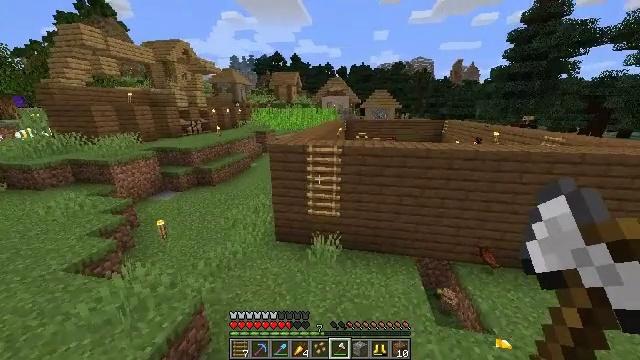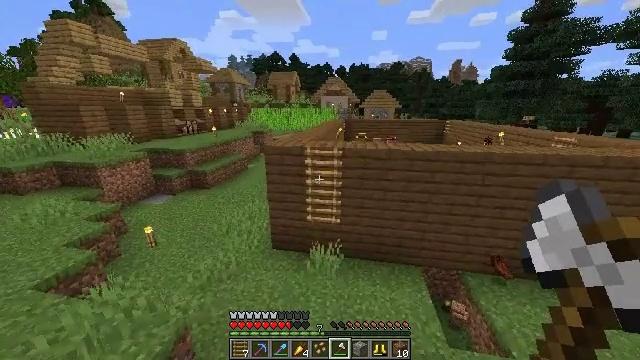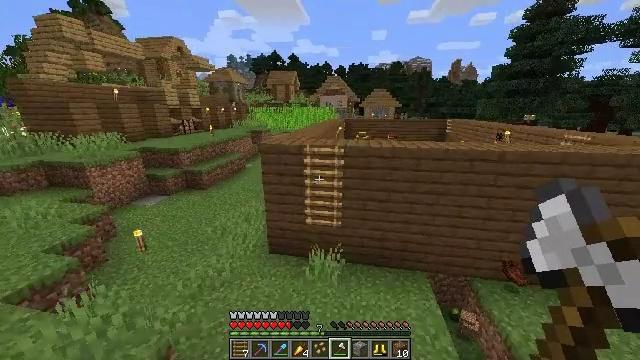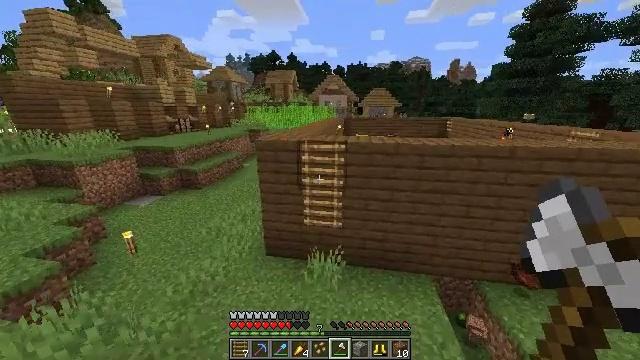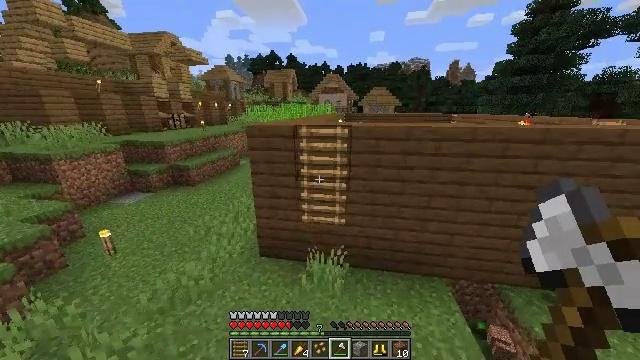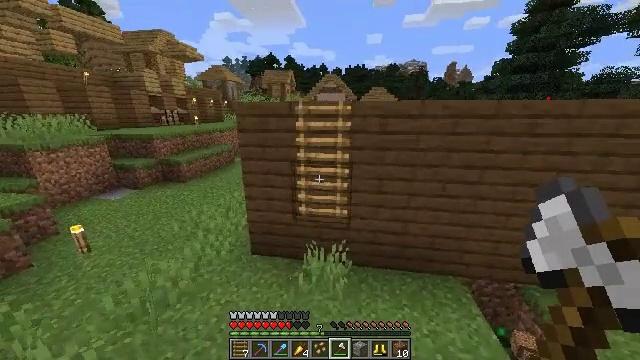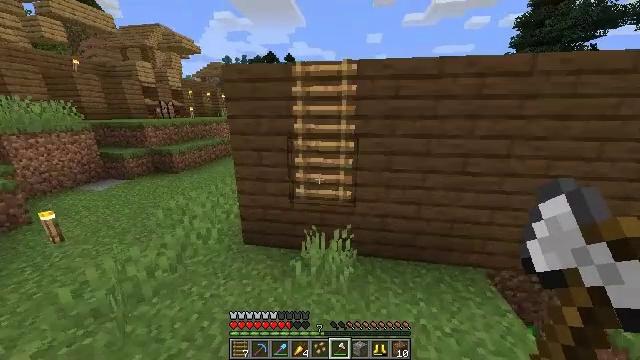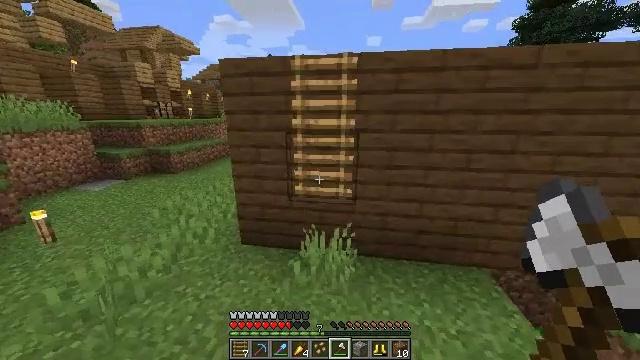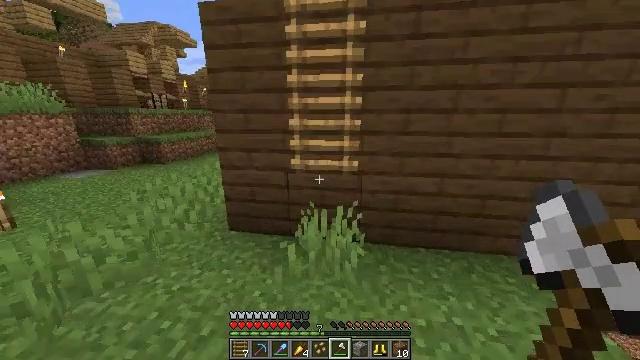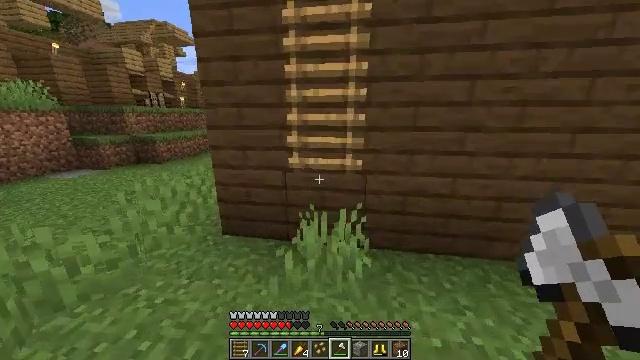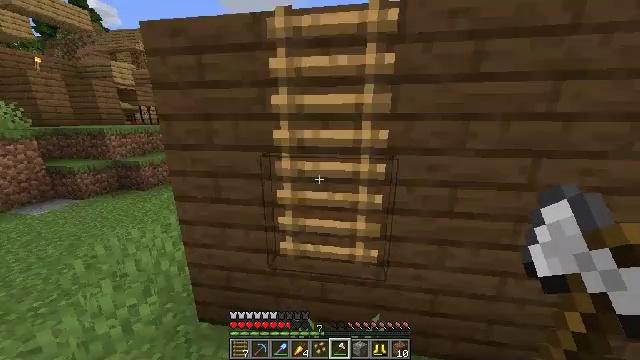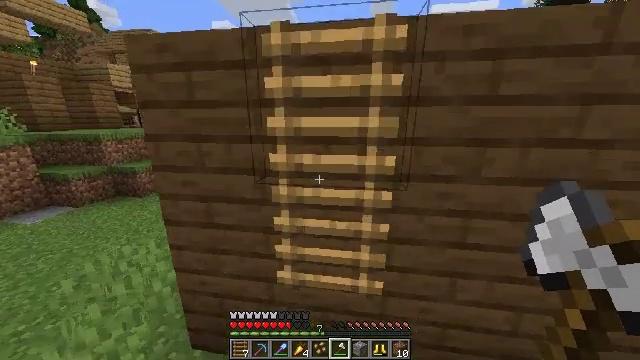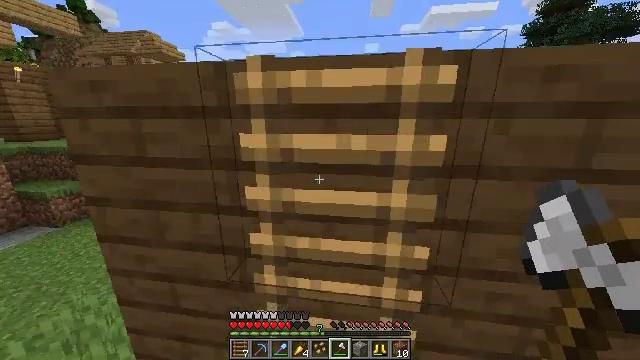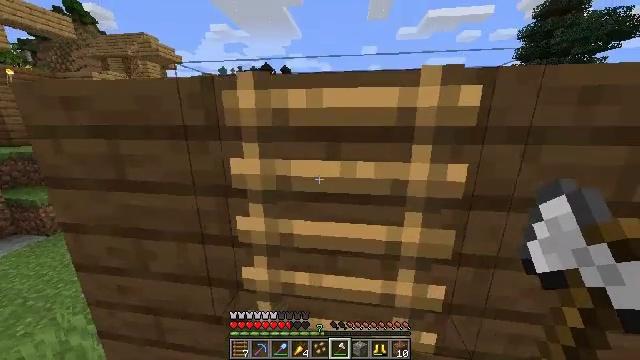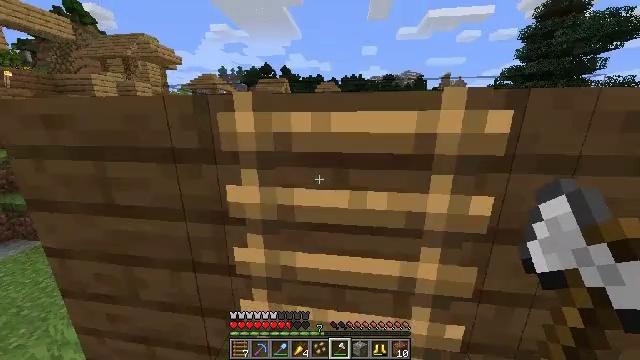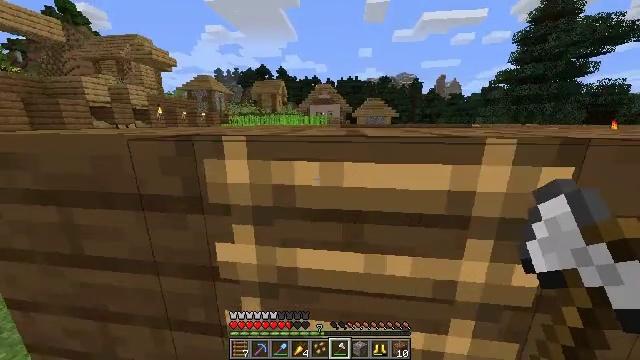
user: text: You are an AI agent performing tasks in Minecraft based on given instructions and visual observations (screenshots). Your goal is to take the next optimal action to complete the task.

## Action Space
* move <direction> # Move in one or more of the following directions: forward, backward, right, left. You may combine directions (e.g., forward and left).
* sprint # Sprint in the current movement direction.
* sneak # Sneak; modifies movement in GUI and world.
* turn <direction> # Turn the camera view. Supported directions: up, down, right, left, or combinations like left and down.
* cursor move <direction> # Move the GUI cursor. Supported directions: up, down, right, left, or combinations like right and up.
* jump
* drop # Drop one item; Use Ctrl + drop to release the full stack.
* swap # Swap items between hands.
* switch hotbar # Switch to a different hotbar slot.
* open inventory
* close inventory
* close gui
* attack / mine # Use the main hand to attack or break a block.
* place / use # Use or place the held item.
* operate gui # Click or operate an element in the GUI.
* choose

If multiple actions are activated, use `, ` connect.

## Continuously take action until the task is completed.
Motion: motion action
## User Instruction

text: Manufacture an ender pearl.
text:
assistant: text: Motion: move forward, sprint, jump
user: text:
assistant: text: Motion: move forward, sprint, jump
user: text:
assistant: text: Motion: move forward, sprint, jump
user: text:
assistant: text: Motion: move forward, sprint, jump
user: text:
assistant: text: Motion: move forward, sprint, jump
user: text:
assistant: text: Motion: move forward, sprint, jump
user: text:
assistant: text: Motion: move forward, sprint, jump
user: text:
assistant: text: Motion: move forward, sprint, jump
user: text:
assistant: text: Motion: move forward, sprint, jump
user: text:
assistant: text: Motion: move forward, sprint, jump
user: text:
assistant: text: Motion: move forward, sprint, jump
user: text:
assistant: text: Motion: move forward, sprint, jump
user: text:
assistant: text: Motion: move forward, sprint, jump
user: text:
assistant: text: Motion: move forward, sprint, jump
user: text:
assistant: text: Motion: move forward, sprint, jump
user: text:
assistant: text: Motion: move forward, sprint, turn right, jump
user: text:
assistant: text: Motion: move forward, sprint, turn right, jump
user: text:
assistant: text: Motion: move forward, sprint, turn right and down, jump
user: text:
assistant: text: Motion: move forward, sprint, turn right and down, jump
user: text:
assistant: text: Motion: move forward, sprint, turn right and down, jump
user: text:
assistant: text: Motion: move forward, sprint, turn right
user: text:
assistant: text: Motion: move forward, sprint, turn right and down
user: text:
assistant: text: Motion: move forward, sprint, turn down
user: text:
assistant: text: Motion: move forward, sprint
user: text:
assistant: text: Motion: move forward, sprint
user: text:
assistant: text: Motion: move forward, sprint
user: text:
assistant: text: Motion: move forward, sprint
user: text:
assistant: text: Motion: move forward, sprint
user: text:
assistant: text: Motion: move forward, sprint, turn left and down
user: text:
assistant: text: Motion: move forward, sprint, turn left and down